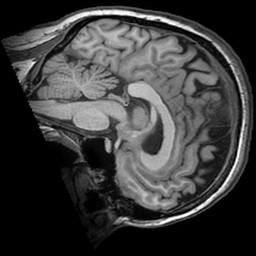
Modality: T1w
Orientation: sagittal
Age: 40
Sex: female
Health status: ill
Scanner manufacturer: ge
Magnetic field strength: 3 T
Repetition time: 0.008164 s
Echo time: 0.003184 s